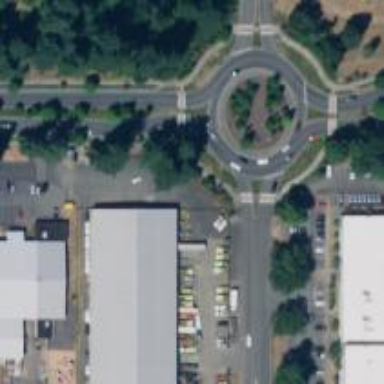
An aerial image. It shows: Secondary road around roundabout.